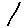
Label: star